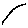
Label: line